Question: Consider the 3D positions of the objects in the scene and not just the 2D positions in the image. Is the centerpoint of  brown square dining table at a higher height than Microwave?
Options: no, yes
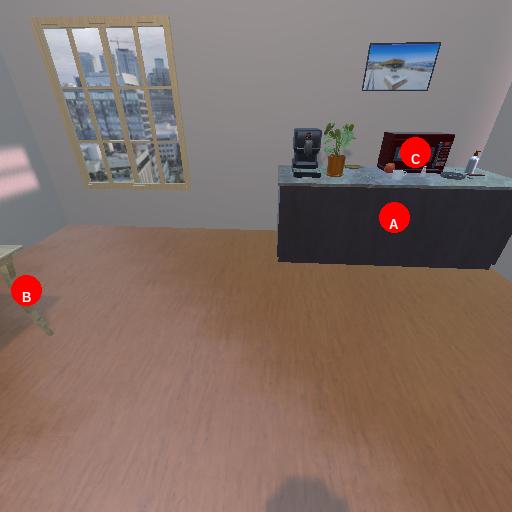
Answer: no